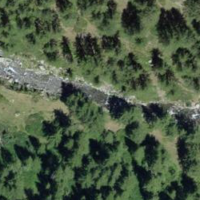
EUNIS habitat code: 31
Species observed at this site:
Dactylorhiza sambucina